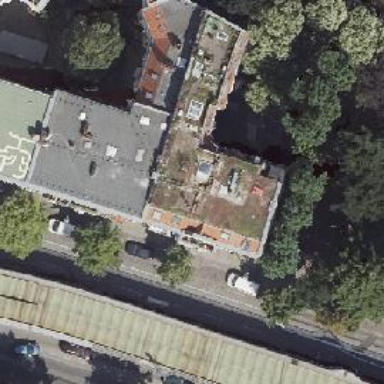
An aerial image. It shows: Café.